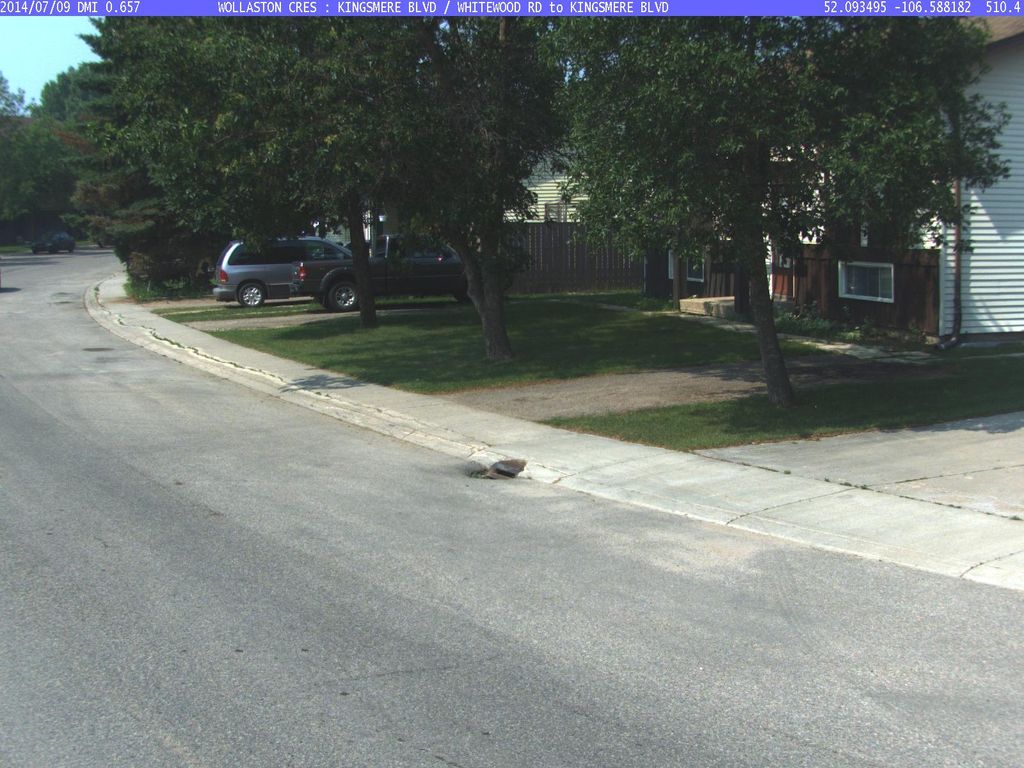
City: saskatoon